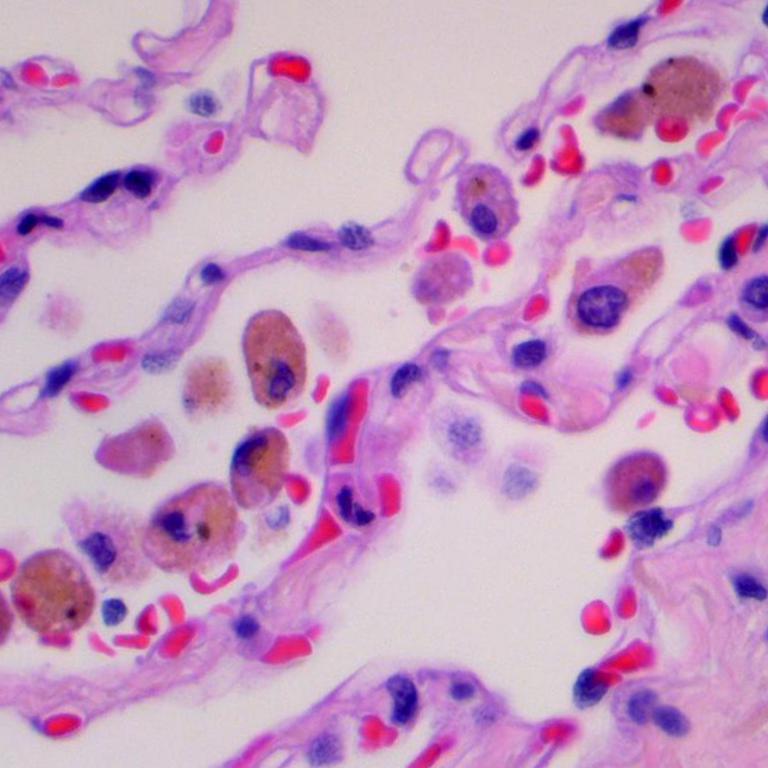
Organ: lung
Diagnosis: benign